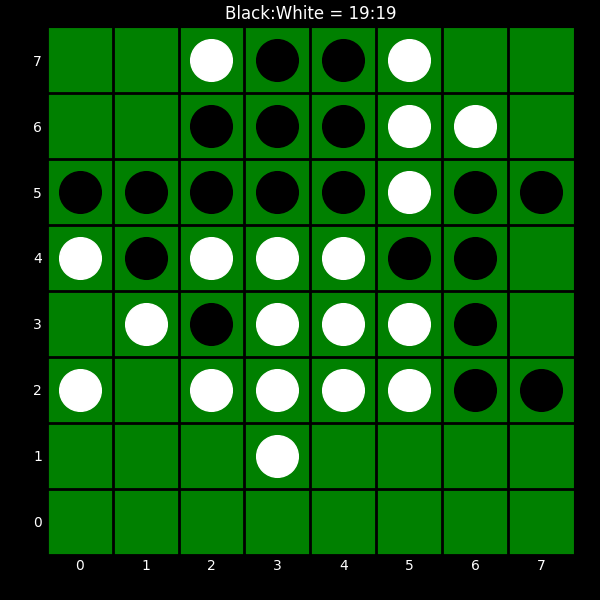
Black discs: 19
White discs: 19